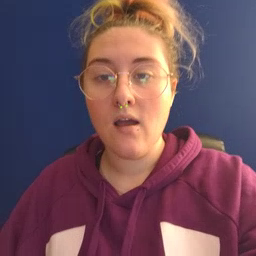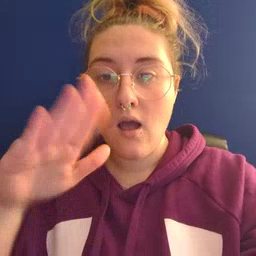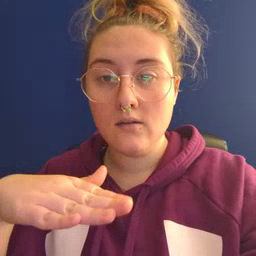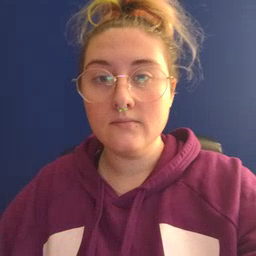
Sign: on